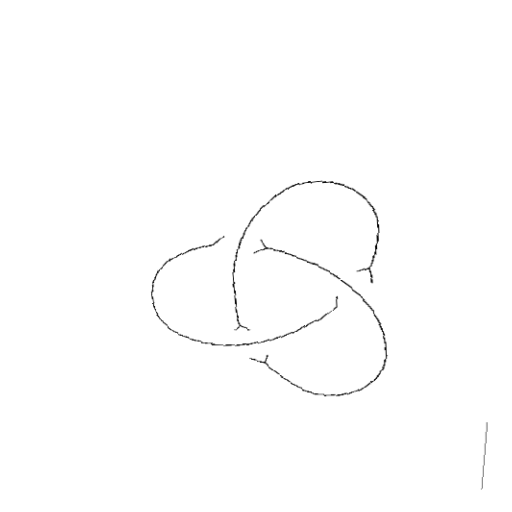
Crossing number: 3